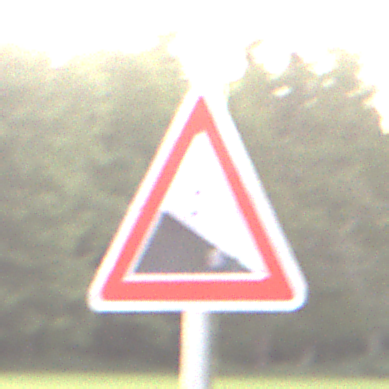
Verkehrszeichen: Gefaelle10
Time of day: SunriseSunset
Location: Outdoor (Nature)
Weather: Clear
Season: NotSpecified
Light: Natural